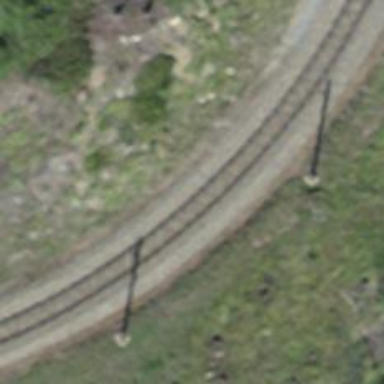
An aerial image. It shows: Narrow-gauge railway track electrified by contact line.